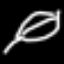
Label: leaf